Field crop: maize
Growth stage: 2
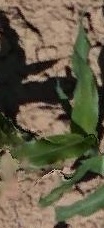
Species: maize